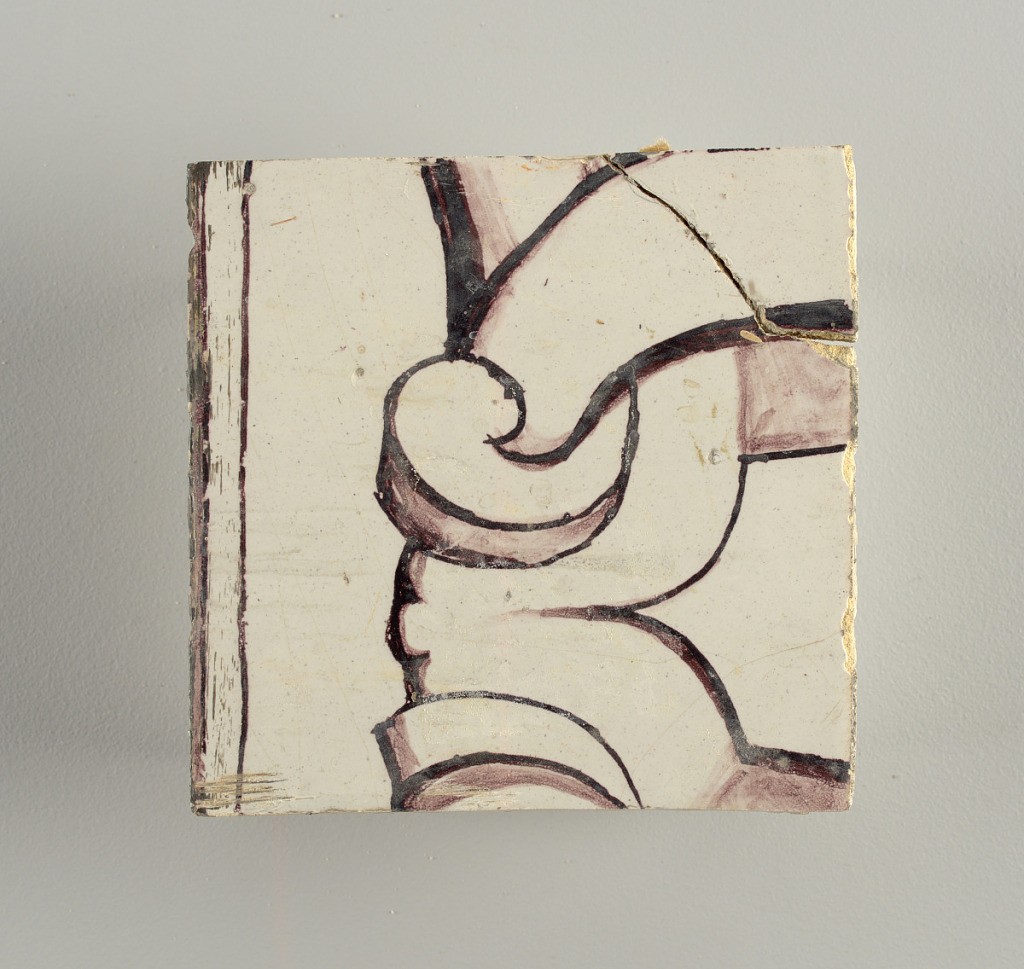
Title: Wall facing
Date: ca. 1725
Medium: tin-glazed earthenware, underglaze
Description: Running design for a frieze or a dado, composed of scrolls of foliage and strapwork, and four repeating motifs--a seated woman in a small upright oval medallion, a putto seated on a rocailled base, and strapwork in axial pattern.  The various panels, A to F, show various repeats of the same design, all being five tiles high and a varying number of tiles wide.